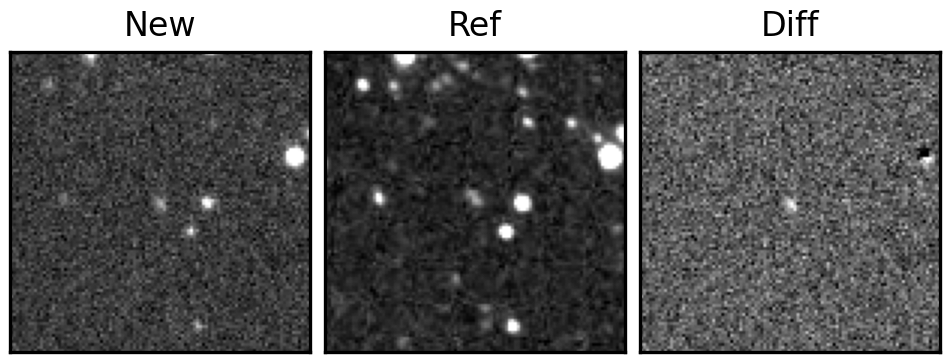
Label: real